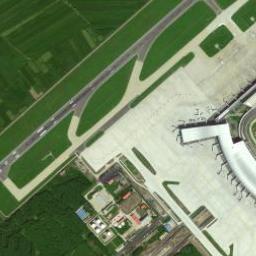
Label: airport